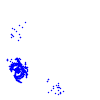
Particle: pion